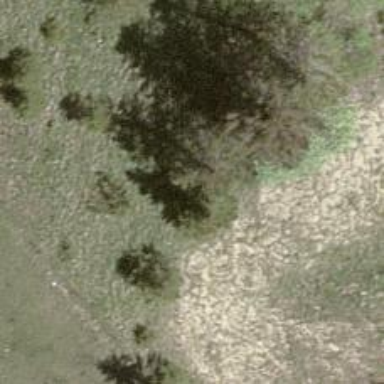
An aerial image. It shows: Beautiful tree in nature.